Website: slack
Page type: stored-credit-cards
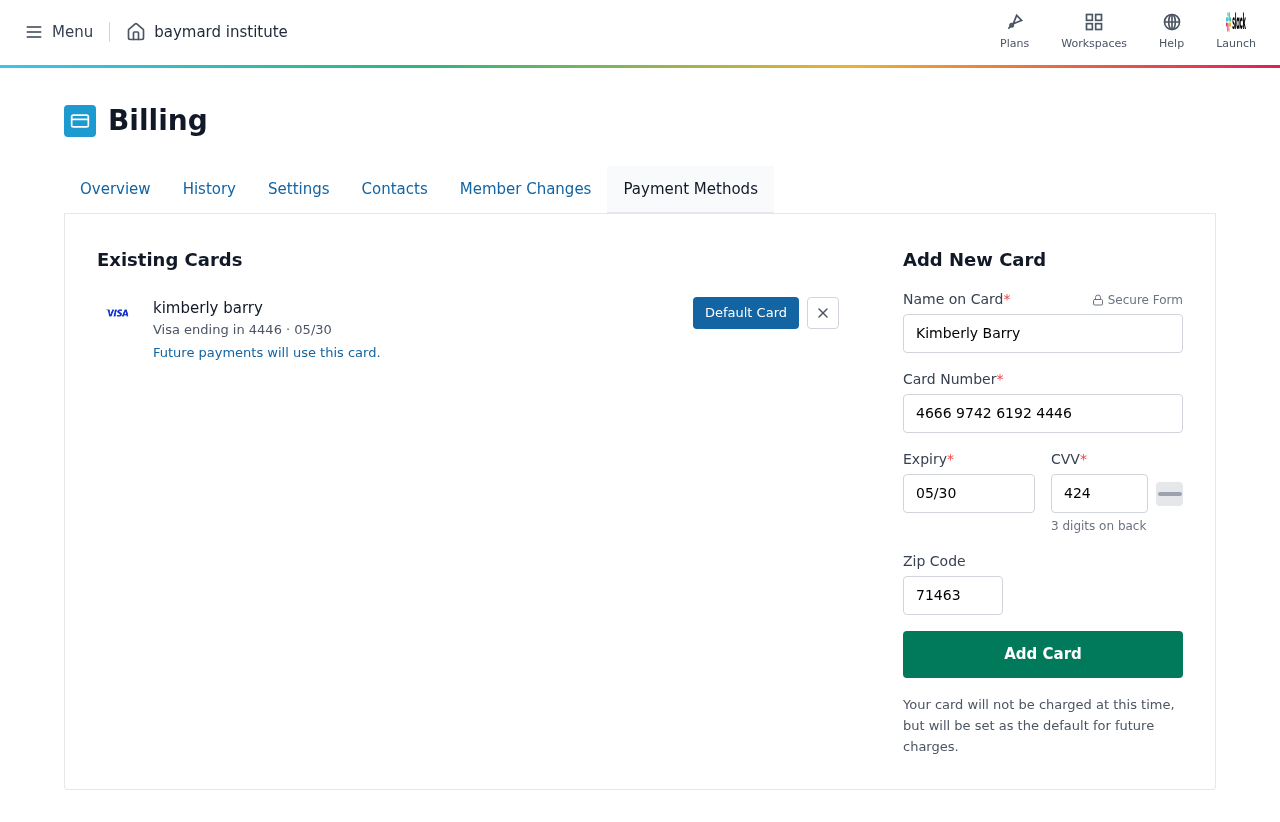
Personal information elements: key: PII_CARD_CVV
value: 424
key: PII_CARD_EXPIRY
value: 05/30
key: PII_CARD_EXPIRY_MONTH
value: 05
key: PII_CARD_EXPIRY_YEAR
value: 30
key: PII_CARD_LAST4
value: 4446
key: PII_CARD_NUMBER
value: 4666 9742 6192 4446
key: PII_CARD_TYPE
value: Visa
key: PII_FULLNAME
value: kimberly barry
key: PII_FULLNAME
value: Kimberly Barry
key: PII_POSTCODE
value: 71463